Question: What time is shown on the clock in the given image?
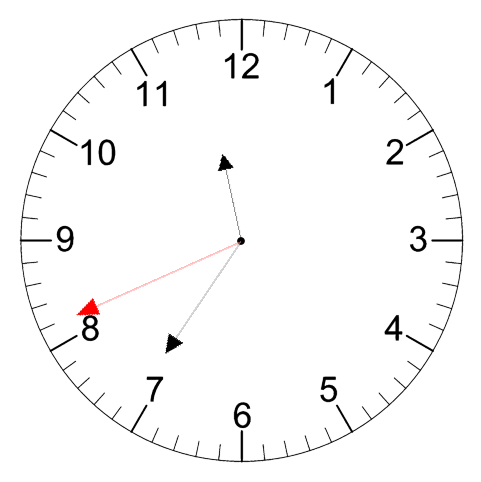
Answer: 11:35:41